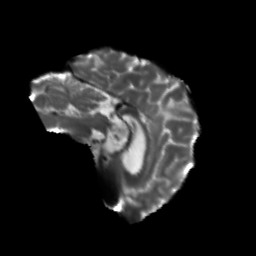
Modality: T2w
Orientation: sagittal
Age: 27
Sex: female
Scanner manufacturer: siemens
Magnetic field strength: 3 T
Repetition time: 5.47 s
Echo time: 0.0854 s